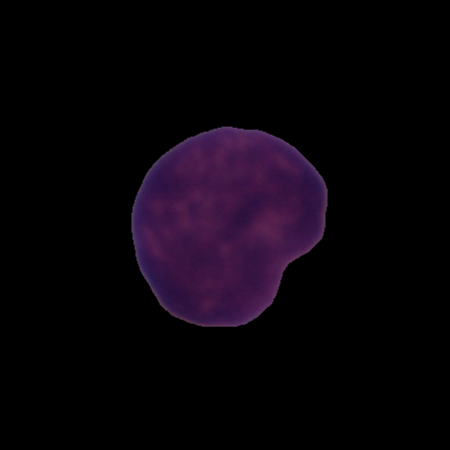
Label: healthy